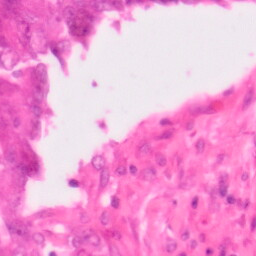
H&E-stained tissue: Colon